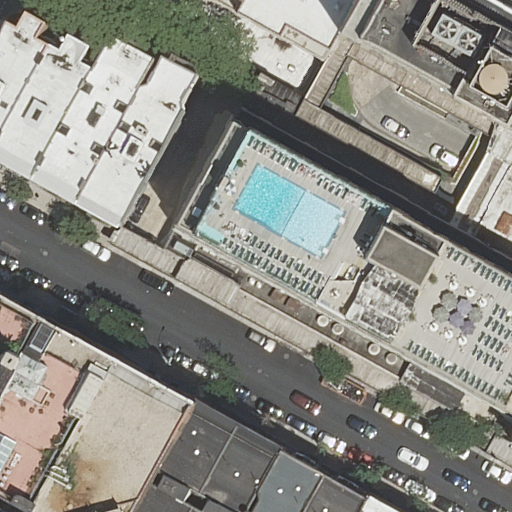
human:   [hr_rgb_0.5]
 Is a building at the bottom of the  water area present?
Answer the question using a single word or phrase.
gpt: yes

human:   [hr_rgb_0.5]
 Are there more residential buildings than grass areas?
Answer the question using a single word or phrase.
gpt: yes

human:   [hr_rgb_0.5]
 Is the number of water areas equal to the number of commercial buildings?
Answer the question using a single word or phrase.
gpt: no

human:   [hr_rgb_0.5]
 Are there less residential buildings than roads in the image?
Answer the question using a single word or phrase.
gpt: no

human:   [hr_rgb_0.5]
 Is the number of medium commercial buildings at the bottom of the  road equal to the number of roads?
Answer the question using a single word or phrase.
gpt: no

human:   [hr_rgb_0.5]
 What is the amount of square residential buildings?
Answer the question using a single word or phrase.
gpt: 0

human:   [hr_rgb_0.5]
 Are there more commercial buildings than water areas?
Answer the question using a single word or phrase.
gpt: no

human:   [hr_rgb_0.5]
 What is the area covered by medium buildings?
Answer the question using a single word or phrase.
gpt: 1659m2

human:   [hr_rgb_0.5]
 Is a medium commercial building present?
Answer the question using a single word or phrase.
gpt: no

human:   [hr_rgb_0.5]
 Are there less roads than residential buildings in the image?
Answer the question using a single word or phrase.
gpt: yes

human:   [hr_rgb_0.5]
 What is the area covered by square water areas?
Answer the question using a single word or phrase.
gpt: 0m2

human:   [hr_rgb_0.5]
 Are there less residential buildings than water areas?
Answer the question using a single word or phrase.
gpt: no

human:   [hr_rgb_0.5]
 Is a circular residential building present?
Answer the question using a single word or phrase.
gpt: no

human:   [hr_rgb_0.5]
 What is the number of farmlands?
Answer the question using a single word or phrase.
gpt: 0

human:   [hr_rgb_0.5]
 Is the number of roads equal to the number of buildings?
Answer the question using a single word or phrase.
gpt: no

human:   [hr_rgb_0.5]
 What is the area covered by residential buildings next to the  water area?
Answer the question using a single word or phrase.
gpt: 3326m2

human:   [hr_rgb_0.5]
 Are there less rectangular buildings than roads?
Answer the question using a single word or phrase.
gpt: no

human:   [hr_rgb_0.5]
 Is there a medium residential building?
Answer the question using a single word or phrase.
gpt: yes

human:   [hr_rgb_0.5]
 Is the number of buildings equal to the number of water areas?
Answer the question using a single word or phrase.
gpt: no

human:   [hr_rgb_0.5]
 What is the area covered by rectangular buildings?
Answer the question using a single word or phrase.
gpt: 450m2

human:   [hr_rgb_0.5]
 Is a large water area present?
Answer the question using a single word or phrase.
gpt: no

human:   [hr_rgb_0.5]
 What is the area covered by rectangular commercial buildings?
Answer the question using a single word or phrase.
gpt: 0m2

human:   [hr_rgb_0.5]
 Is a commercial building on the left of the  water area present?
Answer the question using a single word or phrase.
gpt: no

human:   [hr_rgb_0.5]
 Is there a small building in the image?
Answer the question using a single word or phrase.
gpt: yes

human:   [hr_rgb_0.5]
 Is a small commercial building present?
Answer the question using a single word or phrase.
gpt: no

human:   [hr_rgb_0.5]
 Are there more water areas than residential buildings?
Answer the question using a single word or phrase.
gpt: no

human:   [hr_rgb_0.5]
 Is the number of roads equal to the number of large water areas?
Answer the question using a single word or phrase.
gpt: no

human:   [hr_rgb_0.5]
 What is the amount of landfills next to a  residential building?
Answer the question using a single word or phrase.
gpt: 0

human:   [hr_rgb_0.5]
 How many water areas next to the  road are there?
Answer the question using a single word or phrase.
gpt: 1

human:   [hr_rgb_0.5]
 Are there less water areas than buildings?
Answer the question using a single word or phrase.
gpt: yes

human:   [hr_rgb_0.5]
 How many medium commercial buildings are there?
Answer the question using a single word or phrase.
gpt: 0

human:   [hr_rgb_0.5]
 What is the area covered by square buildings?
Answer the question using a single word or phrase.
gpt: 0m2

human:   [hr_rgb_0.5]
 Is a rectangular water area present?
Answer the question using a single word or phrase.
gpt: yes

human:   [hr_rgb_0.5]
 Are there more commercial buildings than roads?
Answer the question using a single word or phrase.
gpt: no

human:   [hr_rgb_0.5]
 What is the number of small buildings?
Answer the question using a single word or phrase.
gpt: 1

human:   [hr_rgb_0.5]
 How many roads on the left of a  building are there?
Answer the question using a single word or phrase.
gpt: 0

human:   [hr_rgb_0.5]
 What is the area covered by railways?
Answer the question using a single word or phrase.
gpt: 0m2